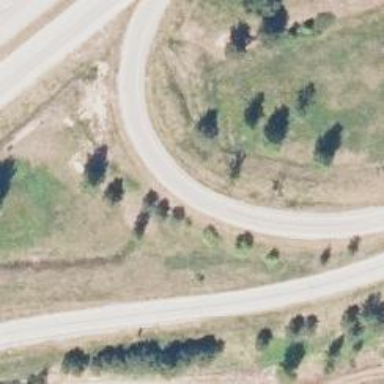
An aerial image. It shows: Asphalt trunk link road.